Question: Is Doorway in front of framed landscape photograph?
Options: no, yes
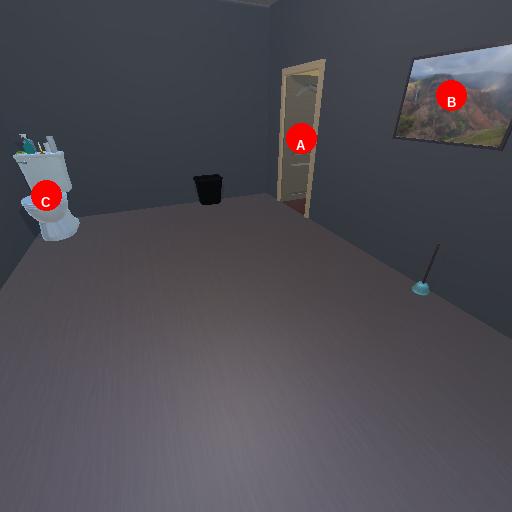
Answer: no